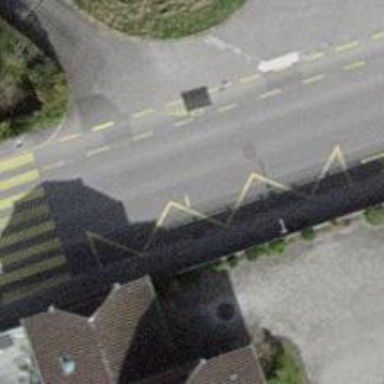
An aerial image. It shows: Tertiary road with asphalt surface and designated cycle lane.